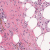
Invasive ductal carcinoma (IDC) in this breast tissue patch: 0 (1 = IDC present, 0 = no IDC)